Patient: sex M, age 36
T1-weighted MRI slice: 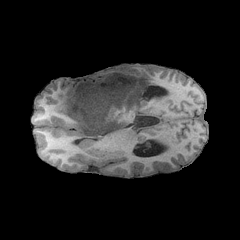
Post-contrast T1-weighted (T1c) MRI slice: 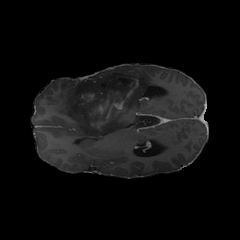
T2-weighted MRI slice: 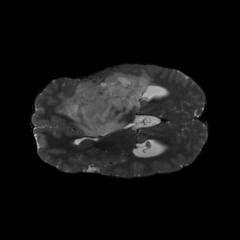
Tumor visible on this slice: yes
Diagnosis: Astrocytoma, IDH-mutant
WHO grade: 4